Question: I am attempting to install Visual Studio 2010 Agents for Test Controller / Test Agents so I can create Load Tests on my local machine. When attempting to install the Test Controller I recieve the following message in the configuration summarry

'''
From the installation log I found the following error messages:
The existing connection string for controller MyComputerName:6901 is {this is blank}
'''
> System.MissingMethodException: Method not found: 'Boolean
Microsoft.VisualStudio.TestTools.WebStress.LoadTestDatabaseCounterWriter.IsDatabaseUpgradeFromRTMNeeded(System.Data.SqlClient.SqlConnection)'.
at
Microsoft.VisualStudio.TestTools.ConfigCore.TestControllerHelper.CreateAndUpgradeLoadTestSchemaIfRequired(String
loadTestConnectionString, String directoryContainingSchemaFile) at
Microsoft.VisualStudio.TestTools.ConfigCore.ControllerConfiguration.UpdateLoadTestDatabase(ControllerConfigurationUpdatePack
updatePack, DelegateStatusUpdate statusListener)
'''
Failed to configure load test database.
'''
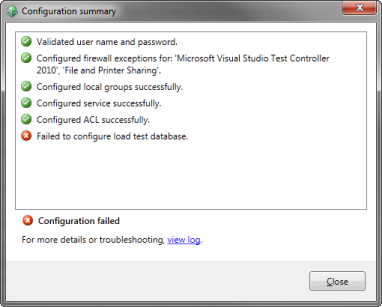
Answer: Problem solved!
Briefly, only Visual Studio 2010 Service Pack 1 is missing, and a DLL doesn't contain a method that is invoked by the Test Controller Configuration Tool.
Solution: install VS 2010 Service Pack 1.
Reason: Microsoft.VisualStudio.QualityTools.LoadTest.DLL does not contain a Database checker method that is invoked by the configuration tool, so an exception is thrown, and the configuration is failing. After upgrading to SP1, the DLL updates successfully and the missing method can be found there.